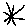
Label: star